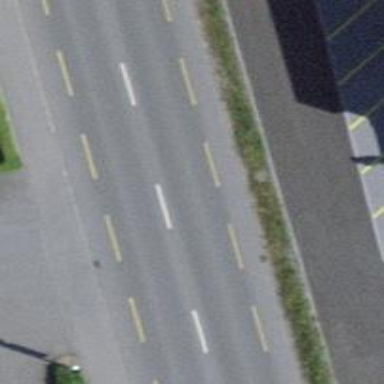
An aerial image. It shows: Secondary road with asphalt surface and dedicated cycle lane.